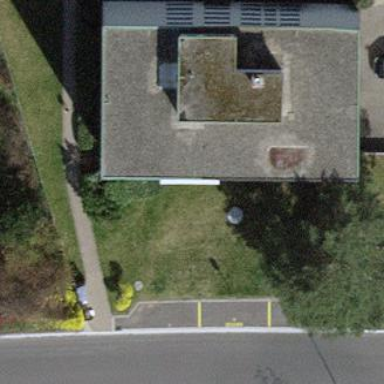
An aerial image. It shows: Flat-roofed building.